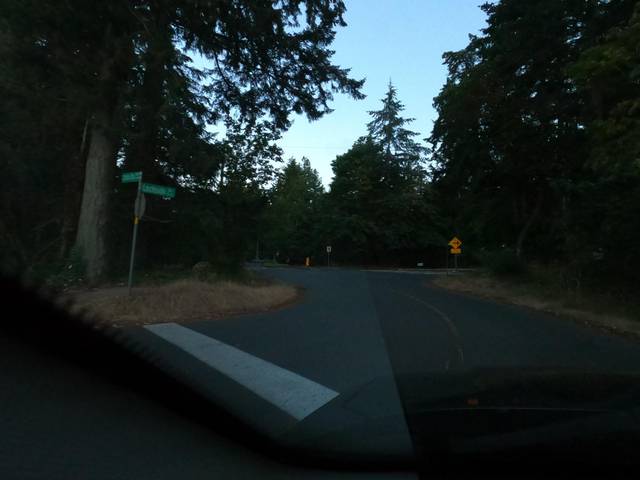
Region: Canada
Coordinates: 48.529, -123.373